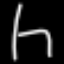
Label: chair